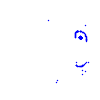
Particle: proton